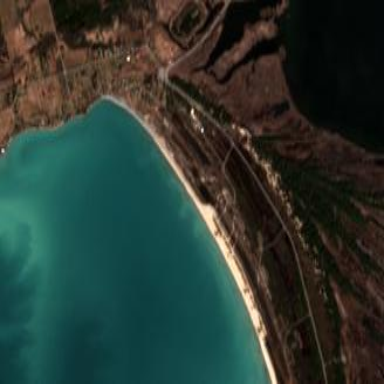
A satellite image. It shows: Beautiful beach with natural surroundings.